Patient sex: F
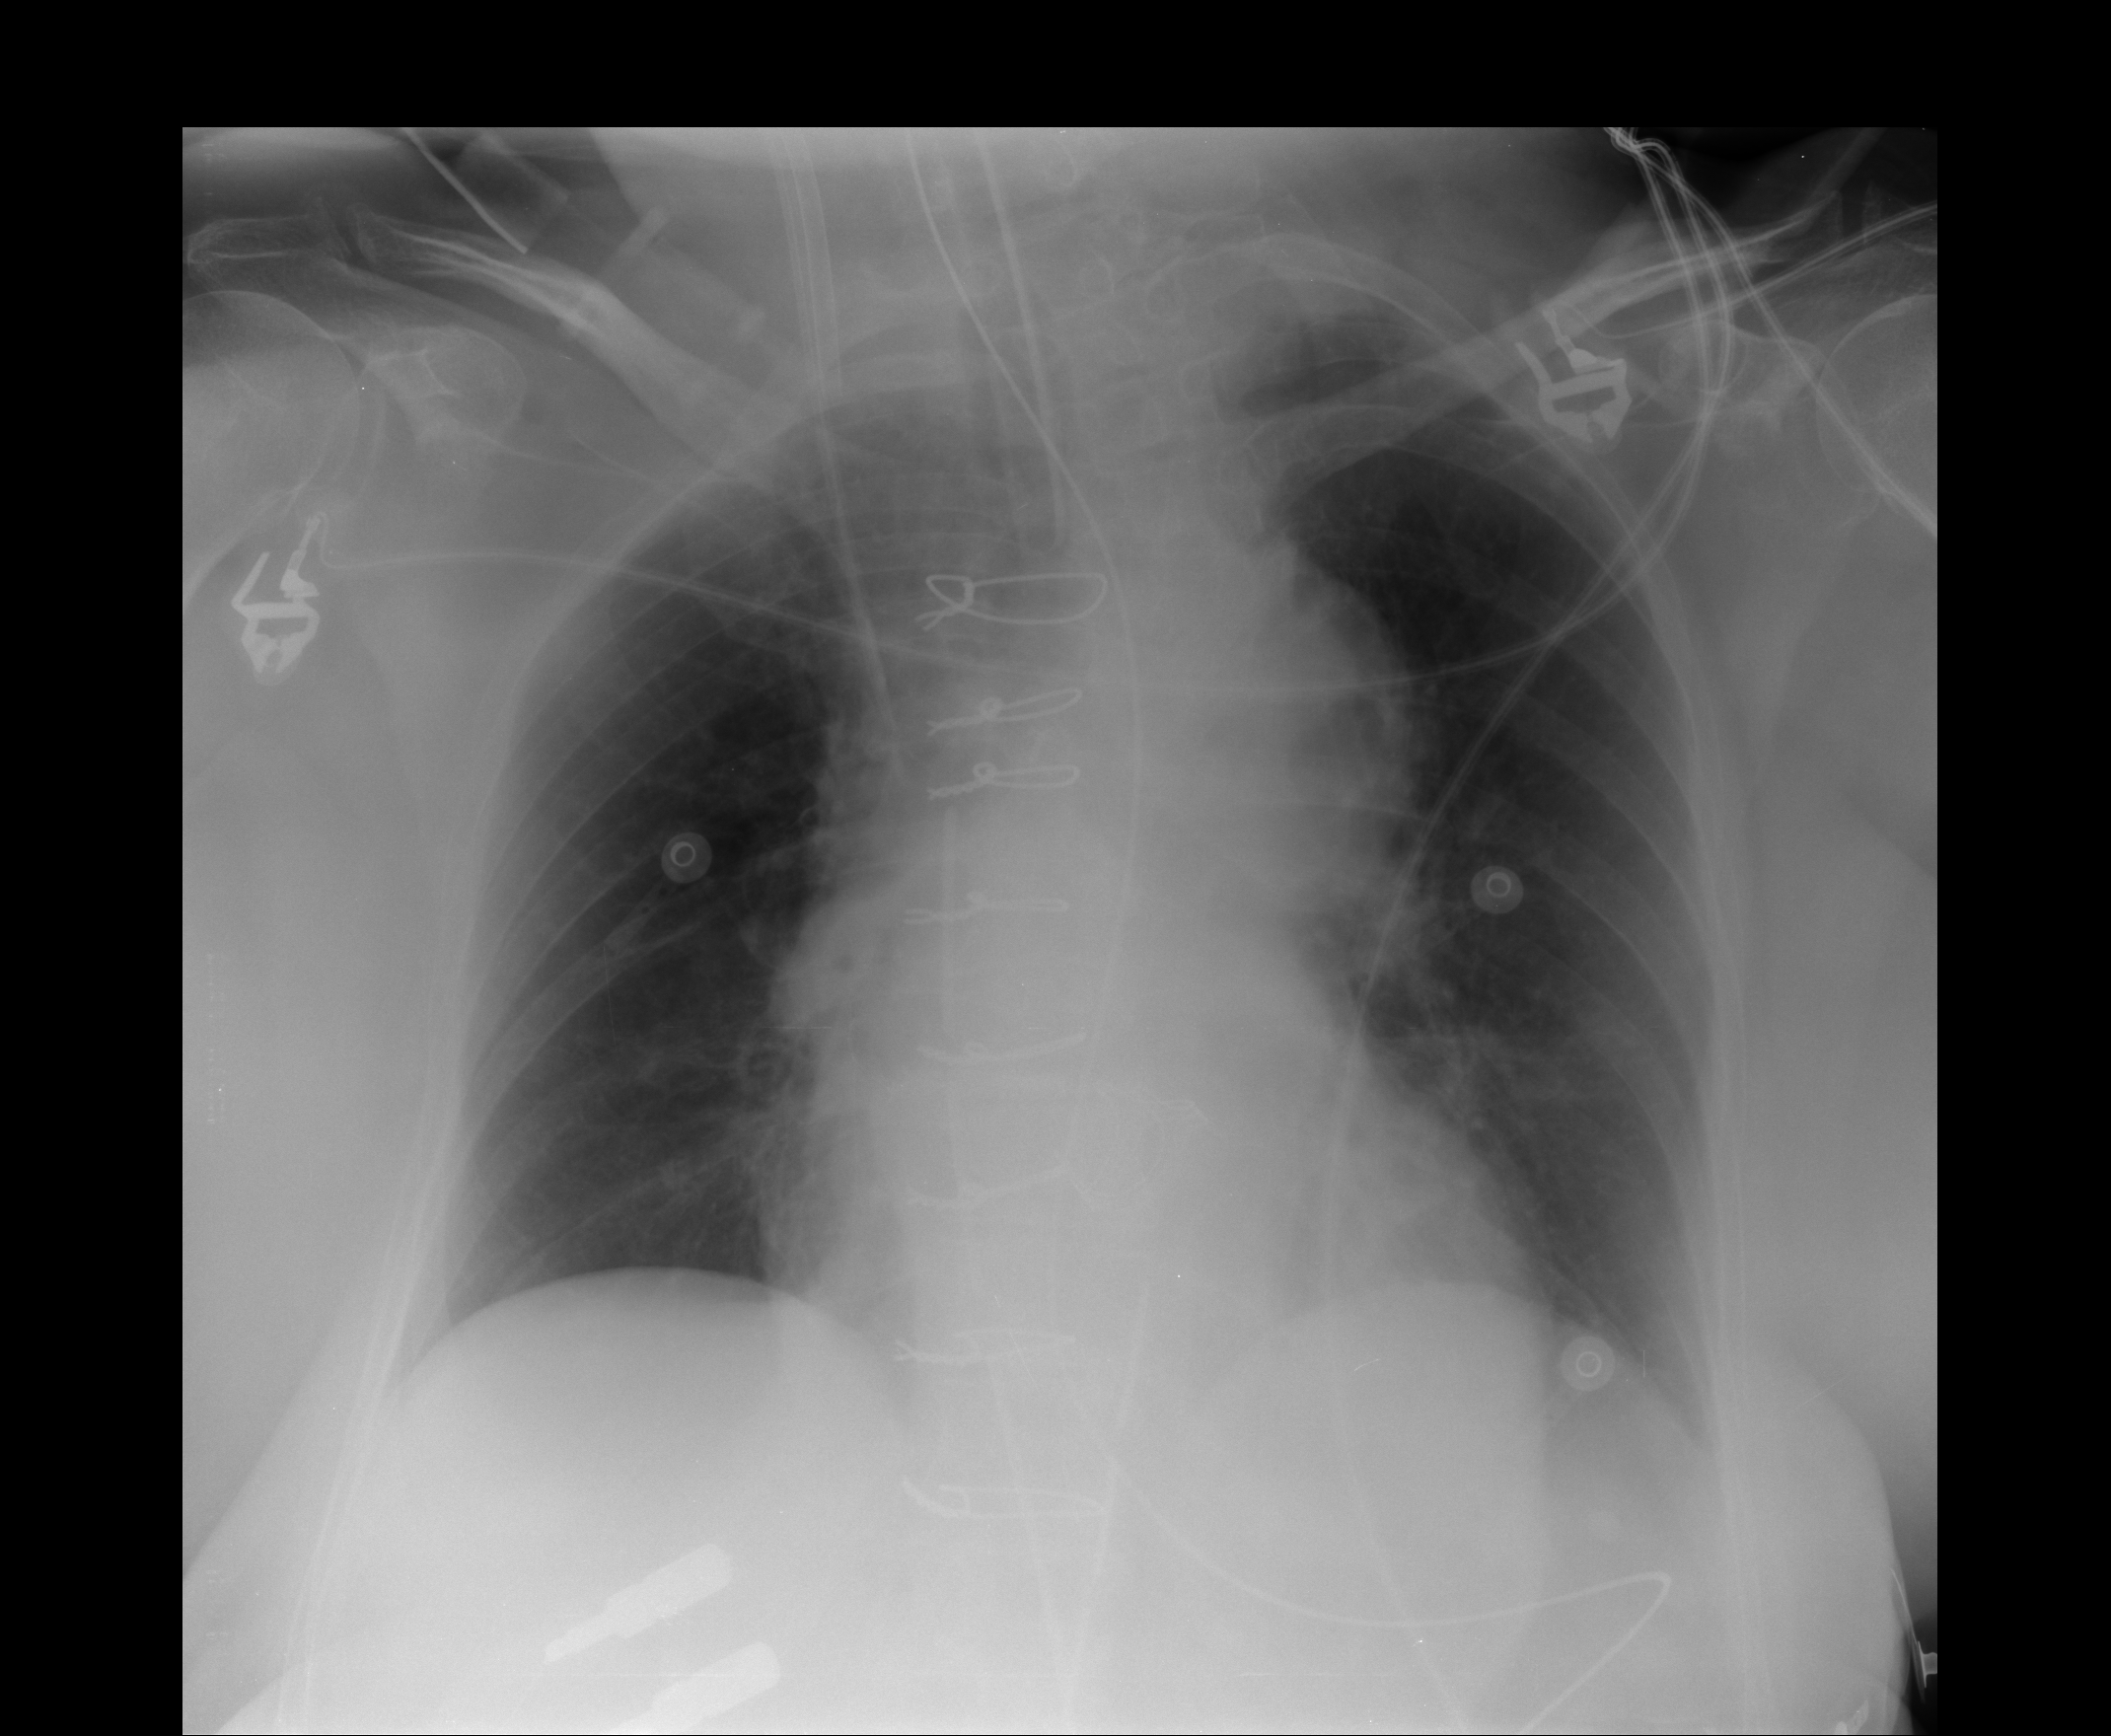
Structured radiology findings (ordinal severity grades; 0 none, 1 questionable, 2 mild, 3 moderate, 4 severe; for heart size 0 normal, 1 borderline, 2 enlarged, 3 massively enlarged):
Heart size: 0
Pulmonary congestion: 2
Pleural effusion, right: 0
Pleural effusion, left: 0
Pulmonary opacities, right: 0
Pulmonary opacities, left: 0
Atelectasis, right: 0
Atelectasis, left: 0